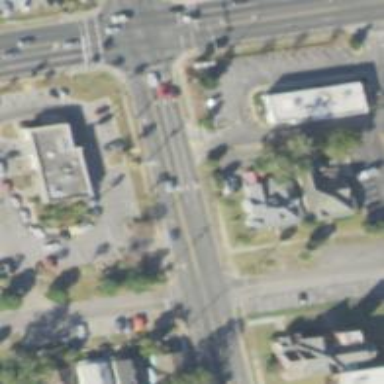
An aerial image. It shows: Marked crossing on the road.